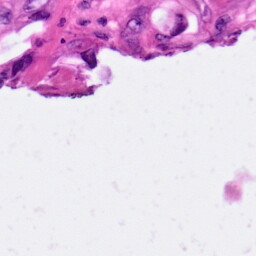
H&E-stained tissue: Pancreatic